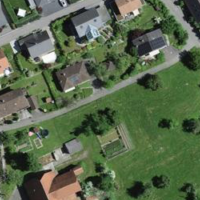
EUNIS habitat code: 54
Species observed at this site:
Allium ursinum
Humulus lupulus